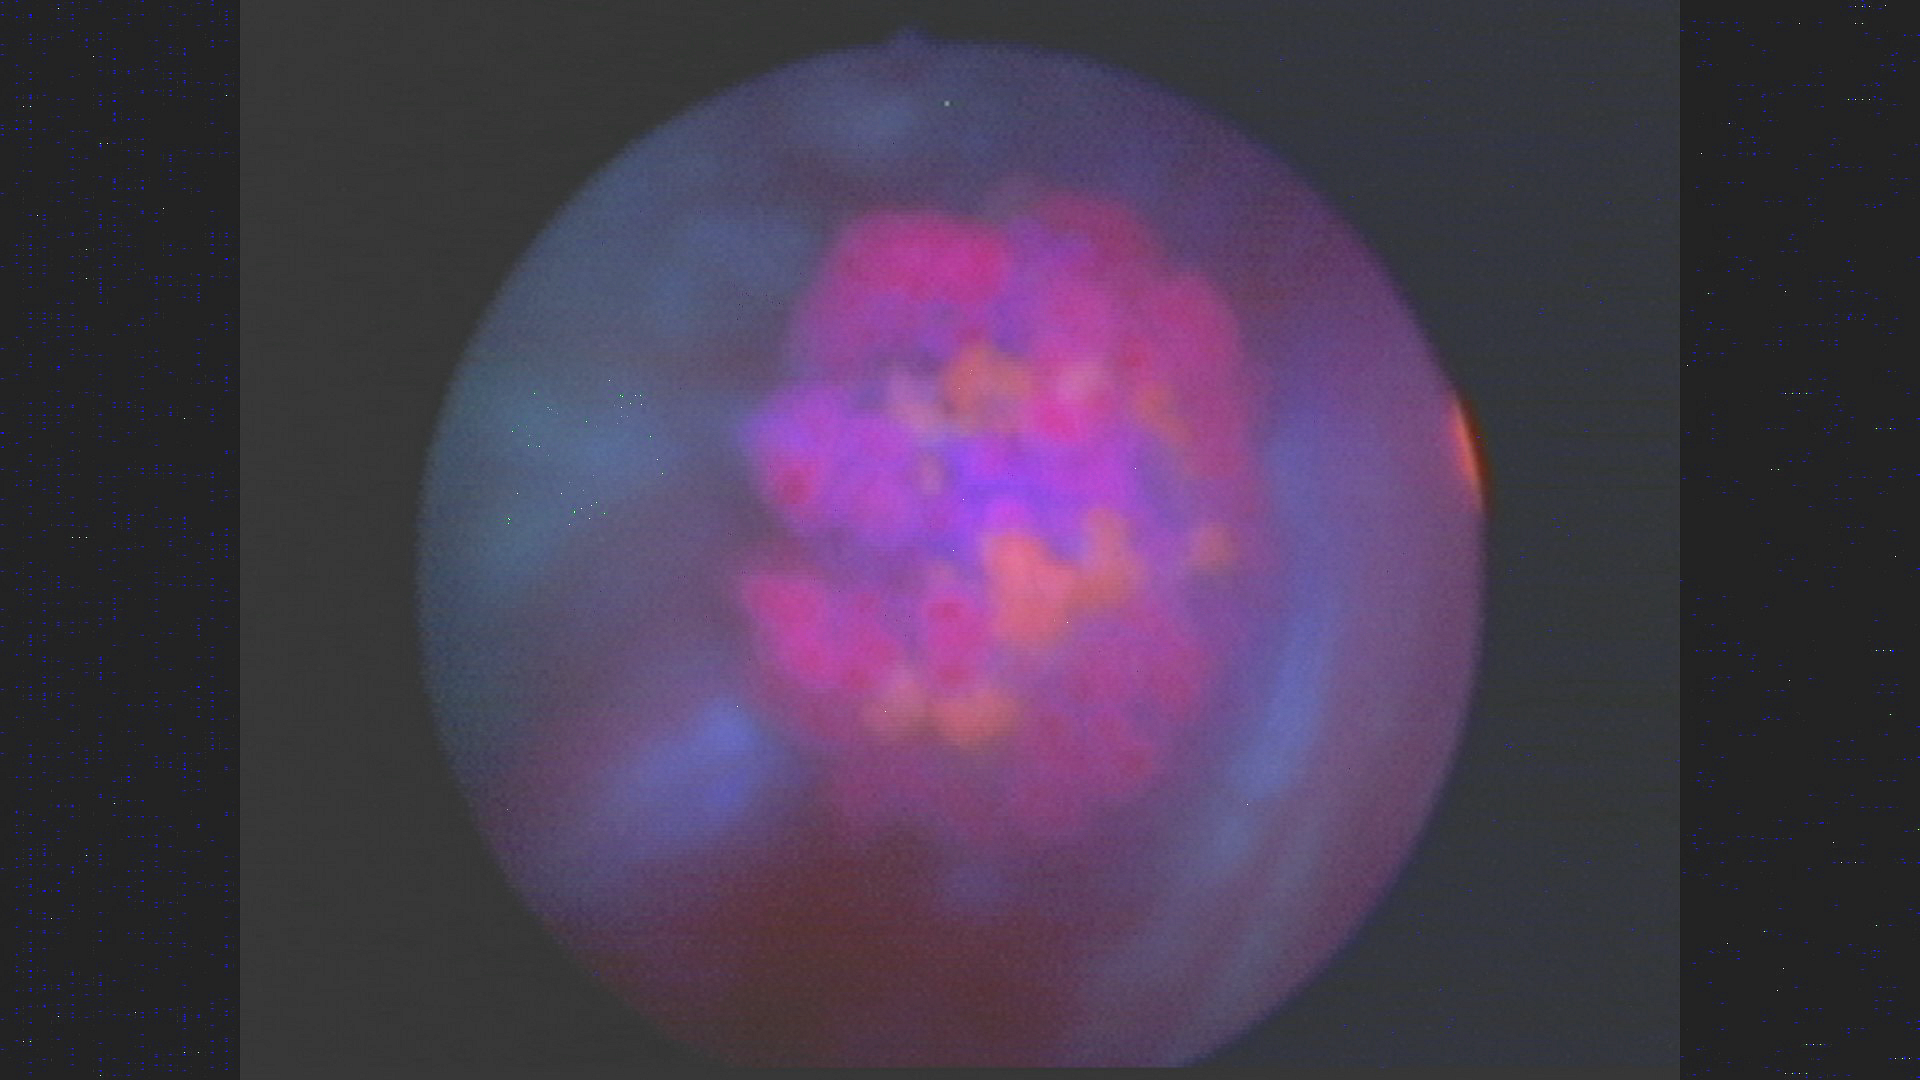
Modality: BLC
Class: Malignant
Subclass: LowGradePapillary
Lesion: L2
Stage: Ta
Morphology: Papillary
Bladder cancer association: Yes